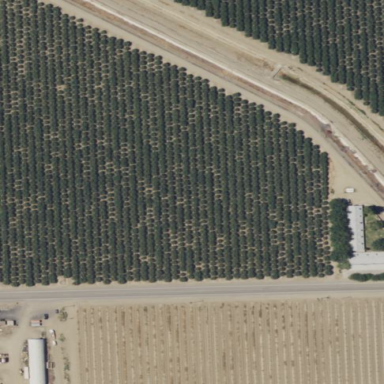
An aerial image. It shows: Orchard filled with persimmon trees.